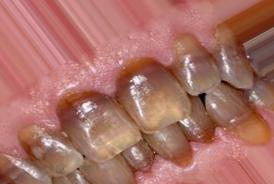
Condition: Tooth Discoloration